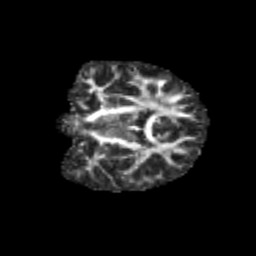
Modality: FA
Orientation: coronal
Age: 9
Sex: female
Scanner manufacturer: siemens
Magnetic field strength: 3 T
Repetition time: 3.8 s
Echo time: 0.07 s